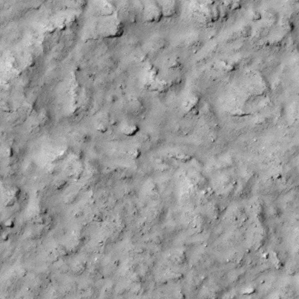
Label: non_frost